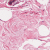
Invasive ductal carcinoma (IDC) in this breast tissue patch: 0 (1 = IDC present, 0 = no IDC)